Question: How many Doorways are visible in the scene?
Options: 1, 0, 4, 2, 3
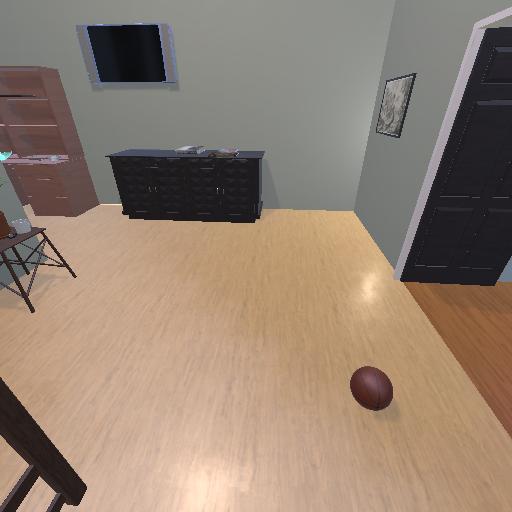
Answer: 1